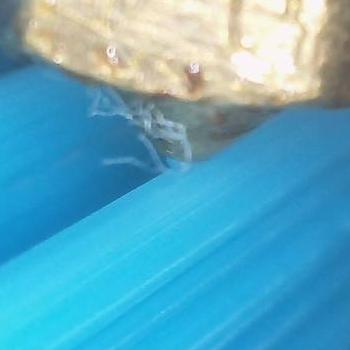
Flow rate: 141%